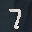
Label: 7